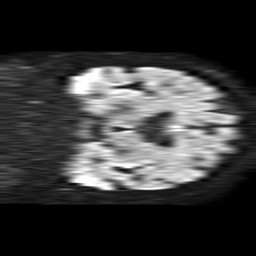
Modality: TRACE
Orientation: coronal
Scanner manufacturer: philips
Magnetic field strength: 1.5 T
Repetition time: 4.6 s
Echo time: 0.08631 s